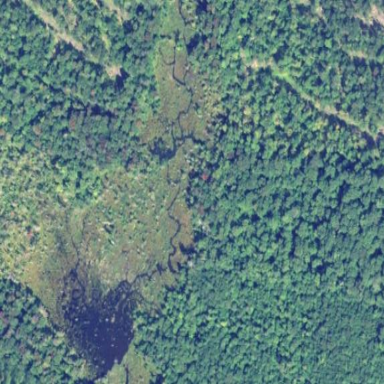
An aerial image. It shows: Nature reserve designated as Forest Preserve Detached Parcel.